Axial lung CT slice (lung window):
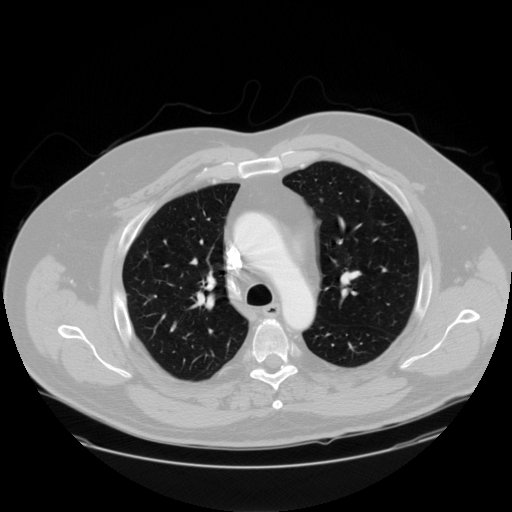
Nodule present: no